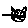
Label: cat